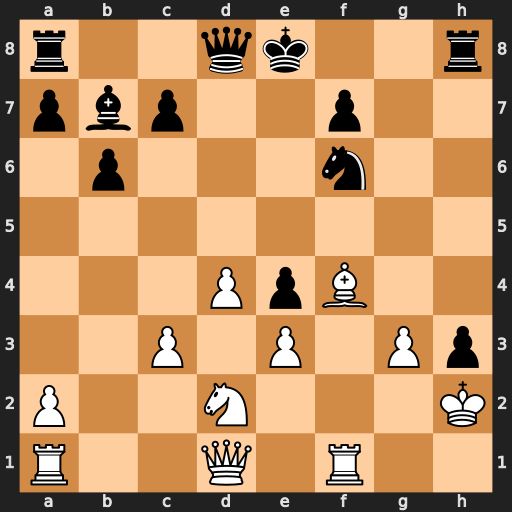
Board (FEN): r2qk2r/pbp2p2/1p3n2/8/3PpB2/2P1P1Pp/P2N3K/R2Q1R2
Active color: w
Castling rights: kq
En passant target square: -
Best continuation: Bg5 Qd5 Bxf6